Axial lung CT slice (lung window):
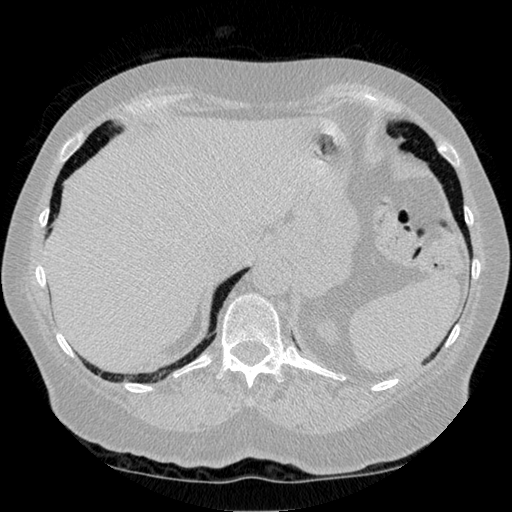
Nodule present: no